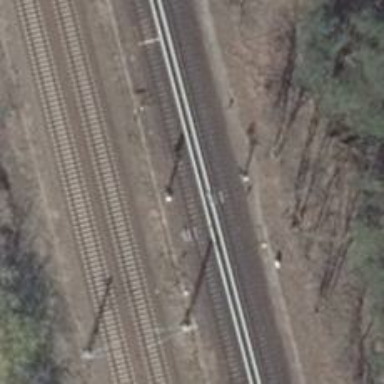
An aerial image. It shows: Railway signal.